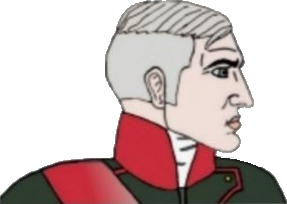
Label: 4_Yes_Chad